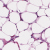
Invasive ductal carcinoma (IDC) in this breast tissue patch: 0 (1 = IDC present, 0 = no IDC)